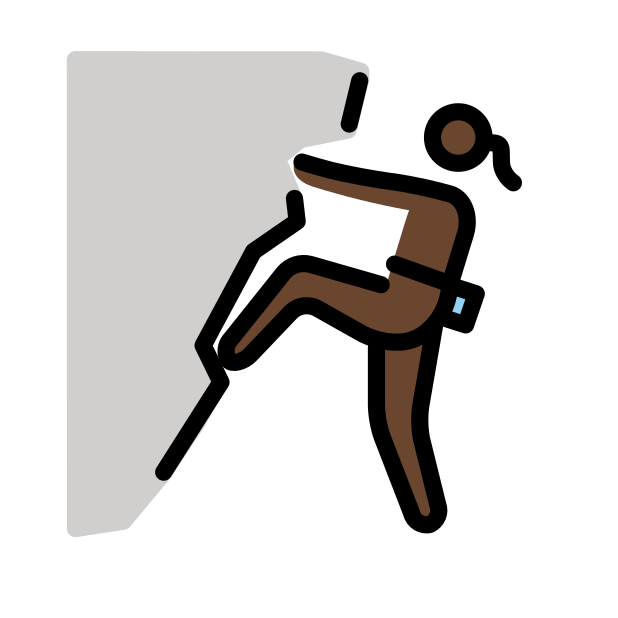
woman climbing: dark skin tone